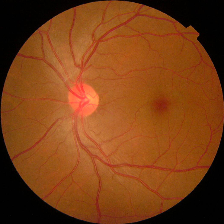
Diabetic retinopathy grade: No DR